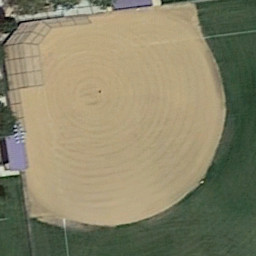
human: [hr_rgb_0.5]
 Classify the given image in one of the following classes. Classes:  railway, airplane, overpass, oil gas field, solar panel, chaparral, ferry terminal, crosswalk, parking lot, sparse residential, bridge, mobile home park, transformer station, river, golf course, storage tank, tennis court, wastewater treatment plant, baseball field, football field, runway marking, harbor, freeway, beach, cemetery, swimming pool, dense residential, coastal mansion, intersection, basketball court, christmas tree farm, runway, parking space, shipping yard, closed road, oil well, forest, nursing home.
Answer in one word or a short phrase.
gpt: baseball field